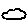
Label: cloud